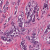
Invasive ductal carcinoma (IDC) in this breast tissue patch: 1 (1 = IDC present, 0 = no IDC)